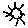
Label: sun